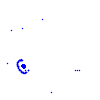
Particle: electron